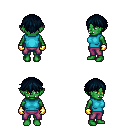
a pixel art fantasy rpg character, female body template, orc, green skin, teal sleeveless shirt, magenta pants, raven short bangs hairstyle, gold gloves, four views (front, back, left, right), 2x2 character sprite sheet, small pixel art, hard edges, no anti-aliasing